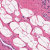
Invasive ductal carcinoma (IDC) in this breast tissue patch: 0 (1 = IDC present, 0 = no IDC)